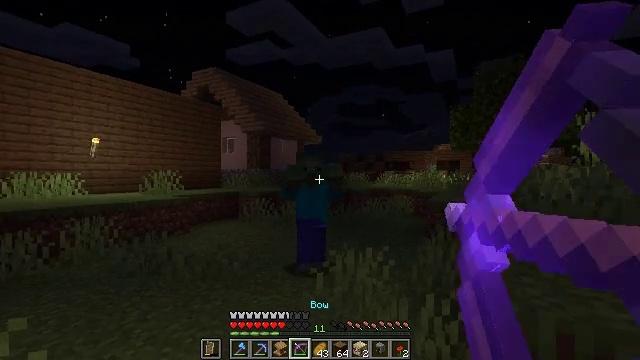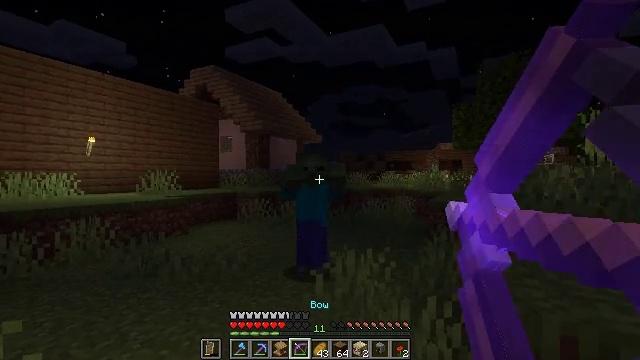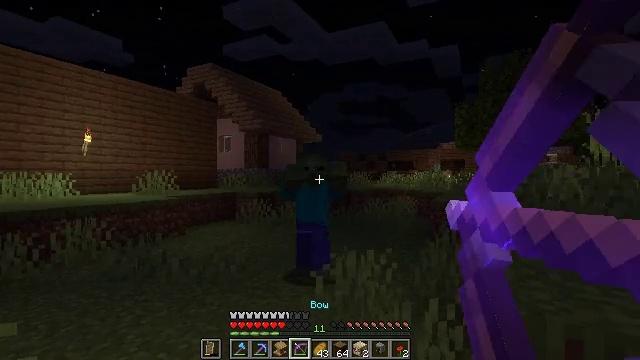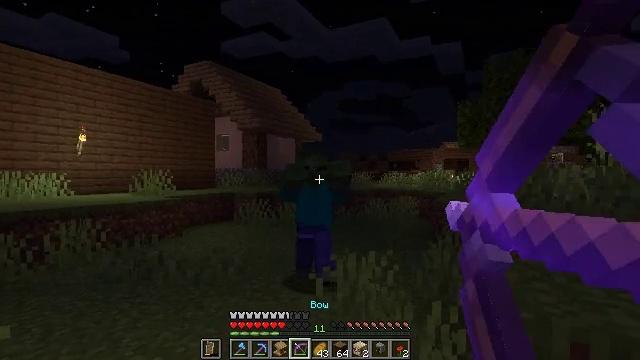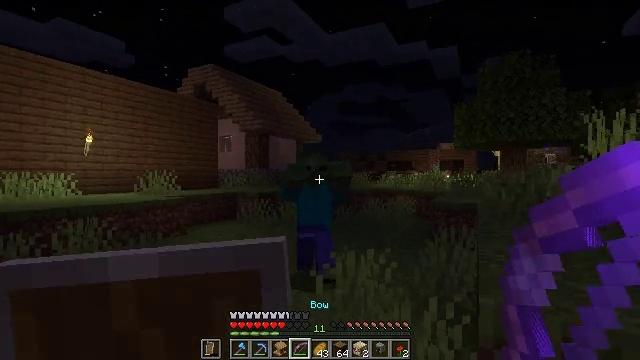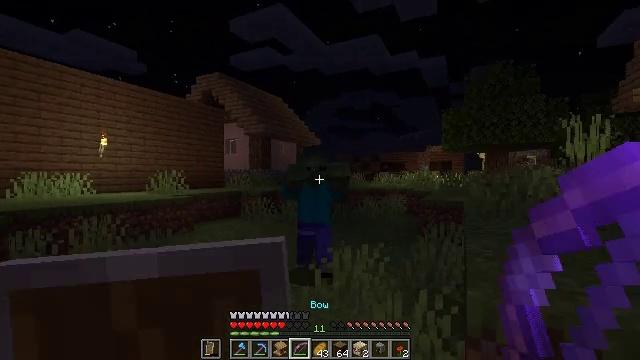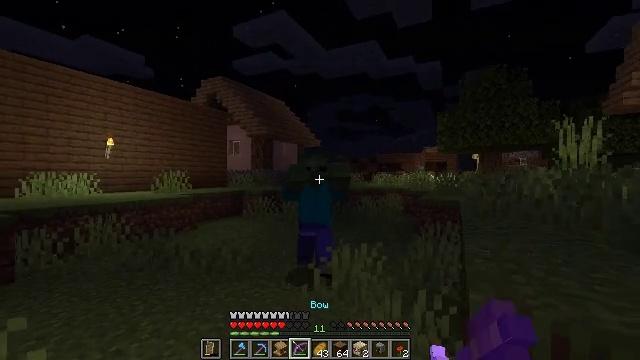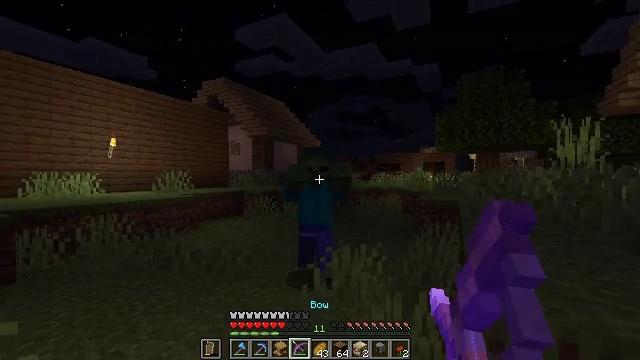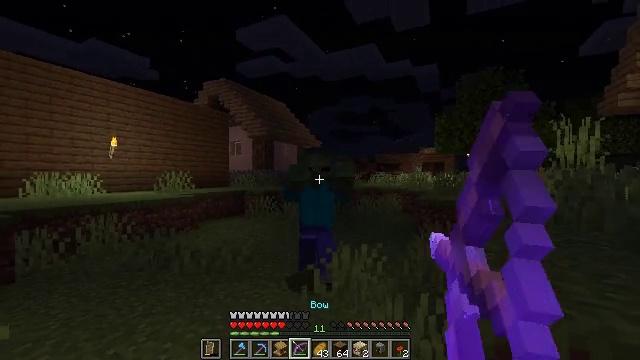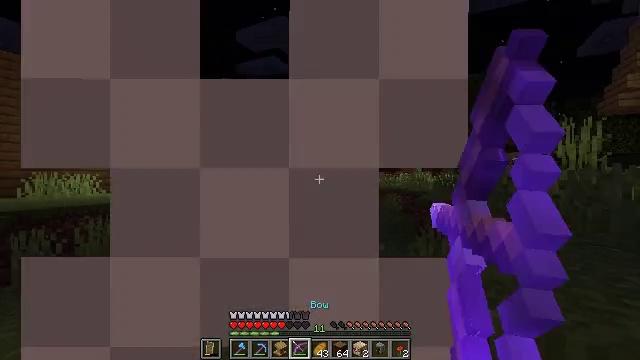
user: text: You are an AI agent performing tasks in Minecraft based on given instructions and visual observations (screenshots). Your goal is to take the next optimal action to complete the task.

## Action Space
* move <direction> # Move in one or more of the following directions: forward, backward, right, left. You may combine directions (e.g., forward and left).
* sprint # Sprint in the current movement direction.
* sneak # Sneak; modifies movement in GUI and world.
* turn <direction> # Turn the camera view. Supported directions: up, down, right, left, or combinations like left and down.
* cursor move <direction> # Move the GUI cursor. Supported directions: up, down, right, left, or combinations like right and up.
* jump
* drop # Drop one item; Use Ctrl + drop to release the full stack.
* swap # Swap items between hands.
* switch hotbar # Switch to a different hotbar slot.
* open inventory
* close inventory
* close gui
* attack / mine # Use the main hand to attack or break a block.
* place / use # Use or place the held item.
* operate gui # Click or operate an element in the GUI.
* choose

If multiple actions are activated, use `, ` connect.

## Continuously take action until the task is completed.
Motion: motion action
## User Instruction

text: Hunt the zombie.
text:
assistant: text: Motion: use / place
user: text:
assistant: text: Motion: use / place
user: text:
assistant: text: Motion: use / place
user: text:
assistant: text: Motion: no_op
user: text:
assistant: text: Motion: move forward
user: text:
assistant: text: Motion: move forward, use / place
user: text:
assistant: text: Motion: move forward, use / place
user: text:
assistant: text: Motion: move forward, use / place
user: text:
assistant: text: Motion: use / place
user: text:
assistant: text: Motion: use / place